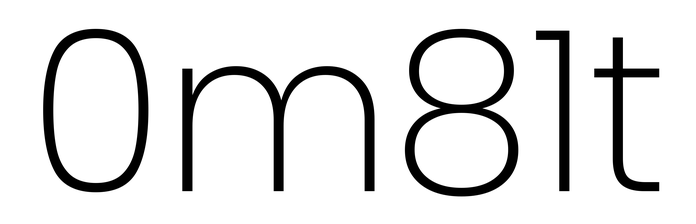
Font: Poppins-ExtraLight